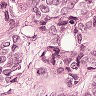
Metastatic tissue present: yes